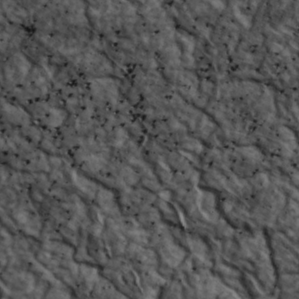
Label: non_frost